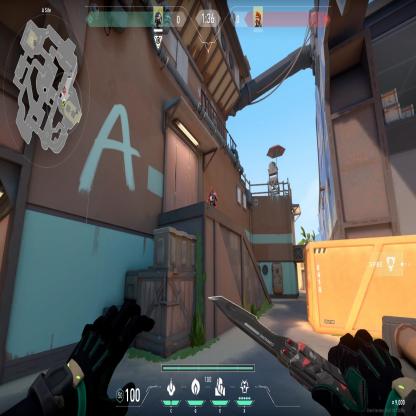
Label: enemy